Question: I have the column as you can see in this image.

The Distributor Address is in the format: "".
I need to retrieve only "" and "" and combine them.
The new column should be like this ➡️"",""...
How could I retrieve the specific letters and combine them?
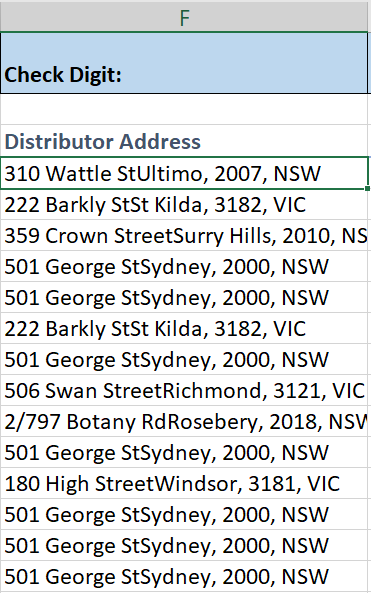
Answer: There are several ways of solving that. I will show a solution using a few basic functions: , and .
Assuming your data is on A1:
'''
=RIGHT(A1,3)&MID(A1, LEN(A1)-8, 4)
'''
Is it essential that your data is well organized as in the image to work well. One alternative is finding the ", " as below.
'''
=RIGHT(A1,3)&MID(A1, FIND(", ",A1)+2,4)
'''